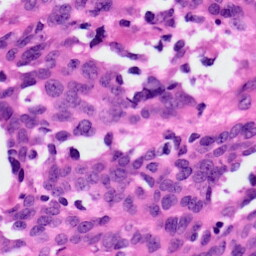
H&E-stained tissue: Ovarian